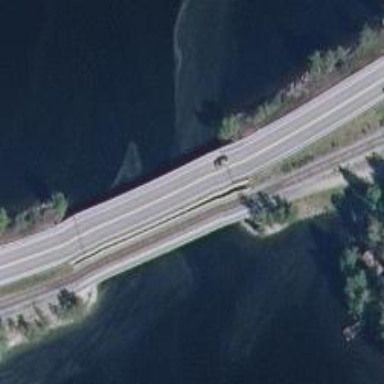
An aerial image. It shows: Bridge over railway line.